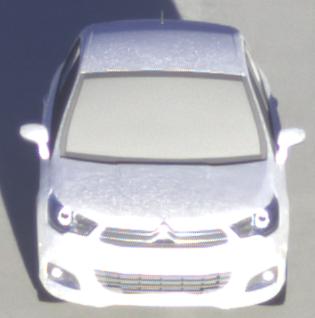
Make: Citroen
Model: C4 VTi 95
Detailed model: C4 (II)
Model produced from: 2012/08
Model produced until: 2013/06
Doors: 5
Color: white
Road condition: dry road
Daytime: sunrise or sunset
Contrast: high contrast